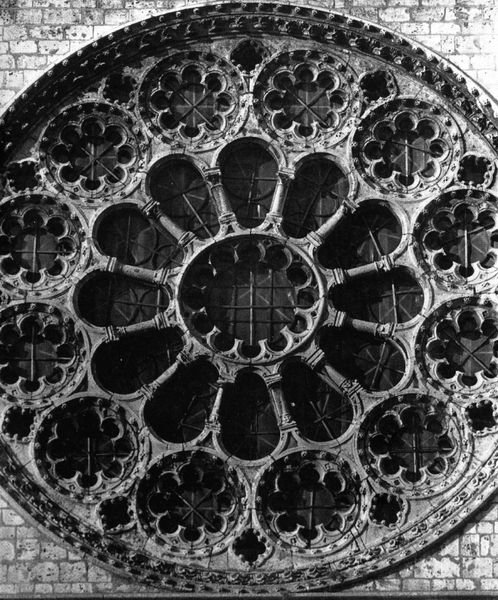
Titel: Kathedrale Notre-Dame in Chartres
Standort: Chartres, Notre-Dame (EU - F)
Schlagwörter: blume, blumen, fenster, frankreich, glas, schwarz, säulen, rose, muster, ornament, stein, steine, gitter, kirche, gotik, kreis, rund, bogen, fassade, mauer, ziegel, rundes fenster, rad, wagenrad, ornamente, photographie, bögen, fugen, rundfenster, mauerwerk, kreise, photo, geometrisch, weißß, fuge, rosette, romanik, symbolik, geometrie, acht, backsteine, maßwerk, notre dame, blei, fensterrose, kirchenbau, kirchenfenster, vielpass, außenwand, romaik, rosete, fensterrosette, 16, blumme, notre damm, mehrpass, klarglas, fesnterrose, bleisteg